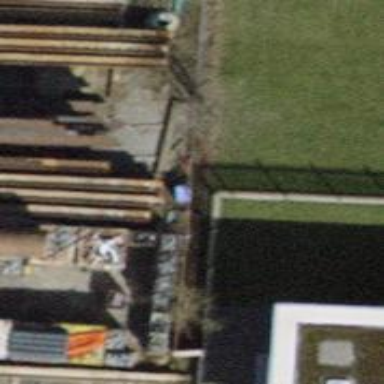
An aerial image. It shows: Fence.